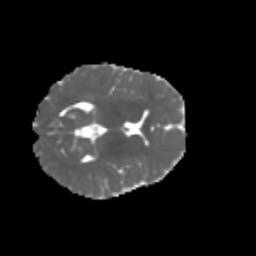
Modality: MD
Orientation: axial
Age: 6
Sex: female
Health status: healthy